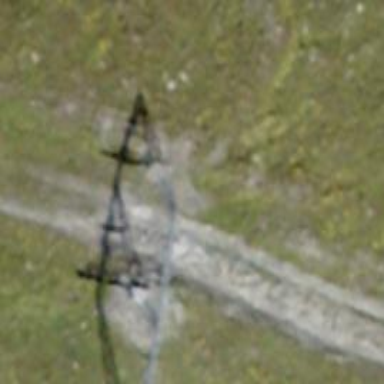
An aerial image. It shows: Pylon used for aerialway.